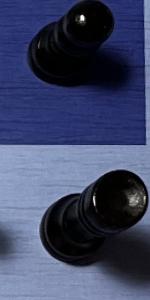
Label: Rook_Black